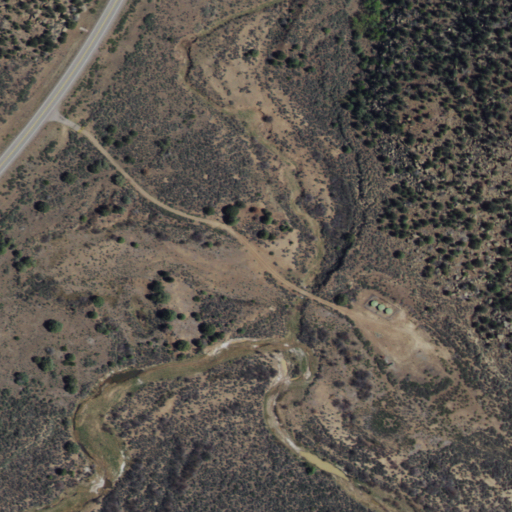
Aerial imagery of valley in New Mexico named Vaqueros Canyon containing shrub, evergreen forest, woody wetlands, open development, and low intensity development